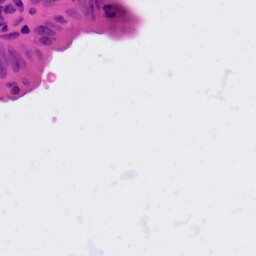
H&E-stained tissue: Colon